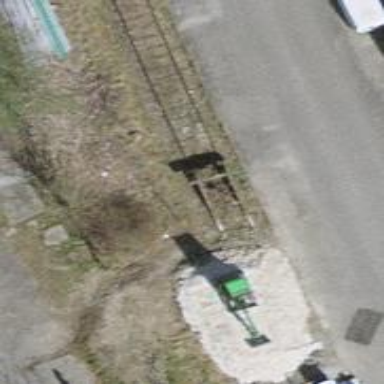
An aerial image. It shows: Railway buffer stop.